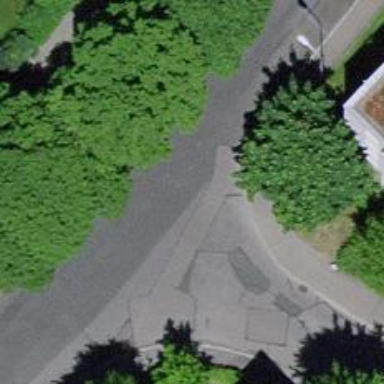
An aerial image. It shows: Kerb serving as barrier.